Field crop: maize
Growth stage: 2
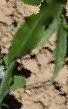
Species: maize